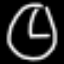
Label: clock